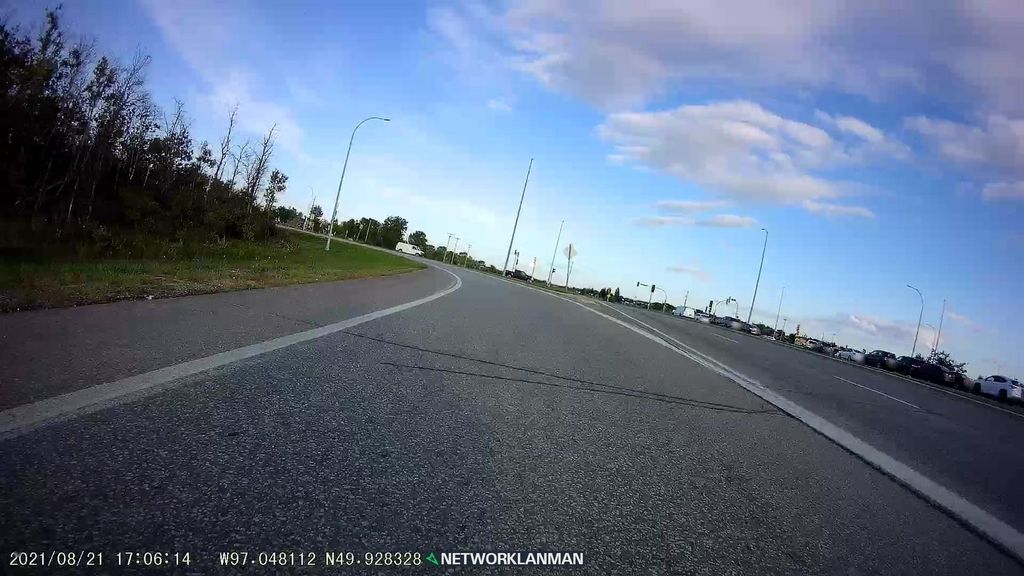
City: winnipeg